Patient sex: M
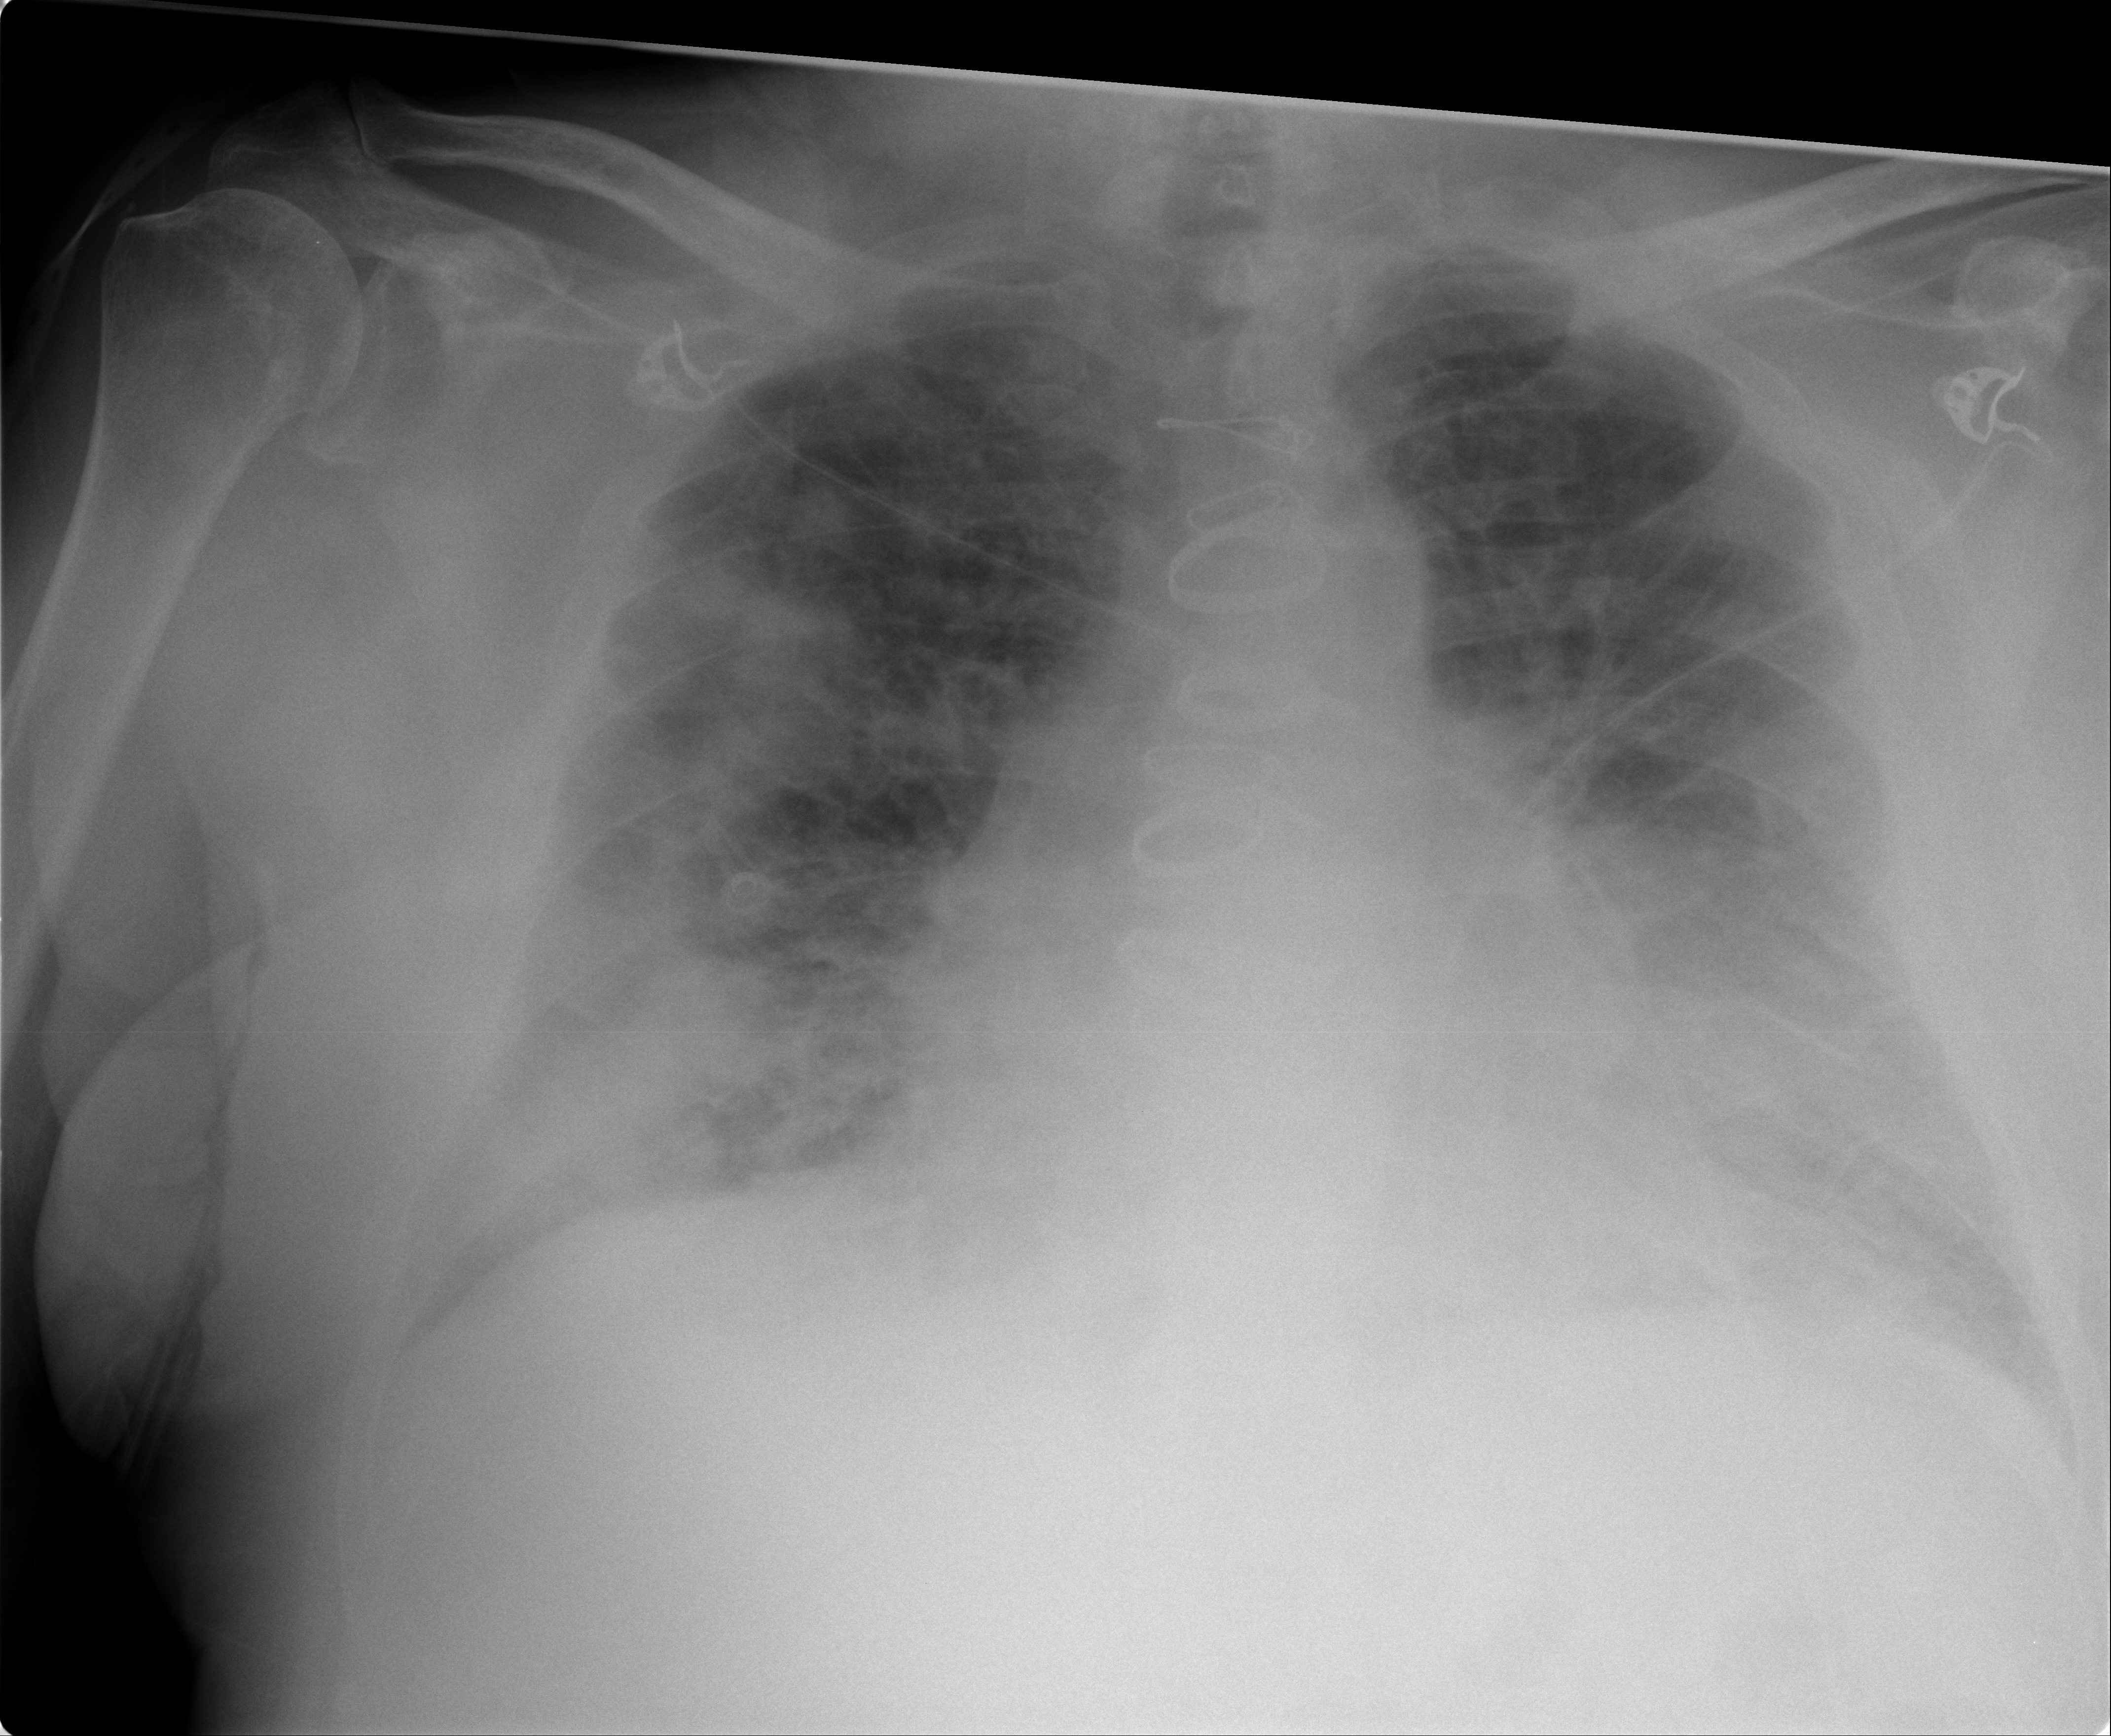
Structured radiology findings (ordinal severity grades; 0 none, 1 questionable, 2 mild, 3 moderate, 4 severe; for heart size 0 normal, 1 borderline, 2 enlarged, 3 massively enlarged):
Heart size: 0
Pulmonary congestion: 3
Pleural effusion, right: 2
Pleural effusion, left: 2
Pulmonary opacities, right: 2
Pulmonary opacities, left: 0
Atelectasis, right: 2
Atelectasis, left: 2